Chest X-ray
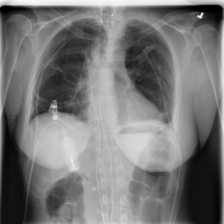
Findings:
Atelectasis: positive
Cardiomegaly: negative
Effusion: negative
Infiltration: positive
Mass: negative
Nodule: negative
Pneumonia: negative
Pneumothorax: negative
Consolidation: negative
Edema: negative
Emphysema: negative
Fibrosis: negative
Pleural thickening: negative
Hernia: negative